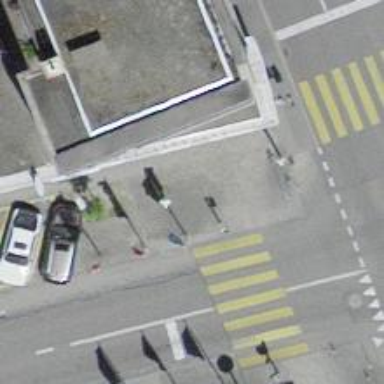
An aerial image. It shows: Flagpole which is man-made.